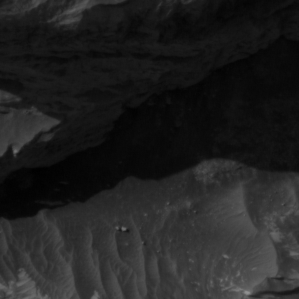
Label: non_frost